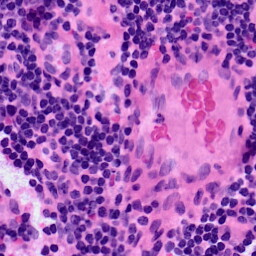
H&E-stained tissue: LymphNode